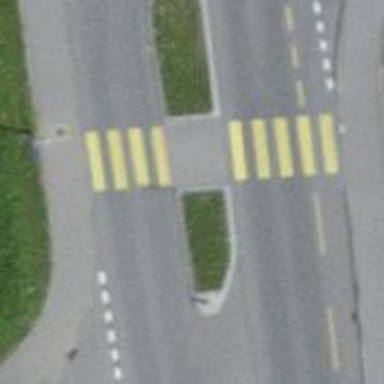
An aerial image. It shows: Uncontrolled zebra crossing with central island. The crossing is marked with zebra stripes.